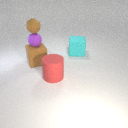
large brown rubber cube in front of large cyan rubber cube